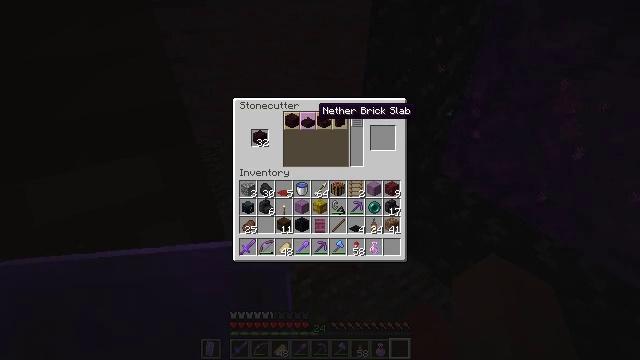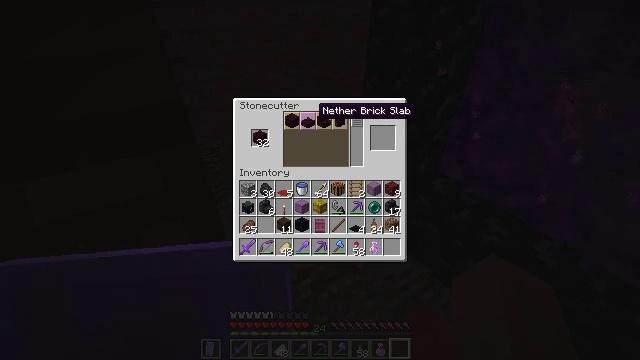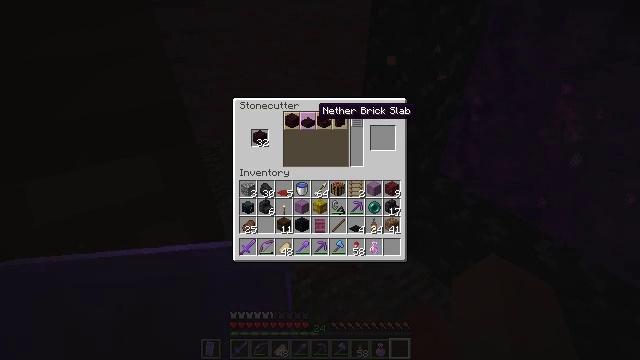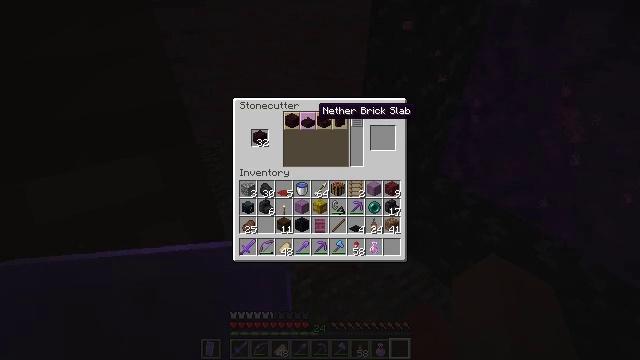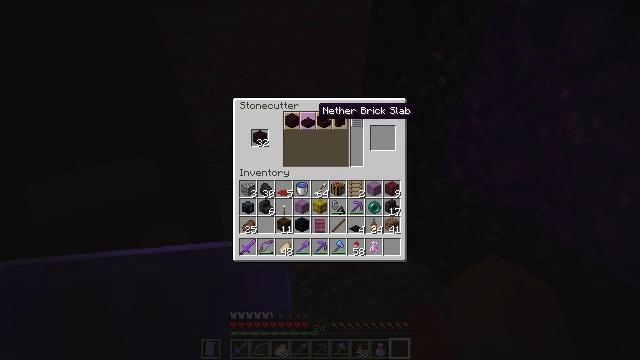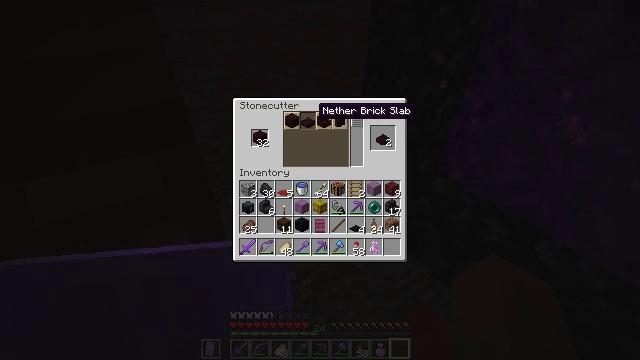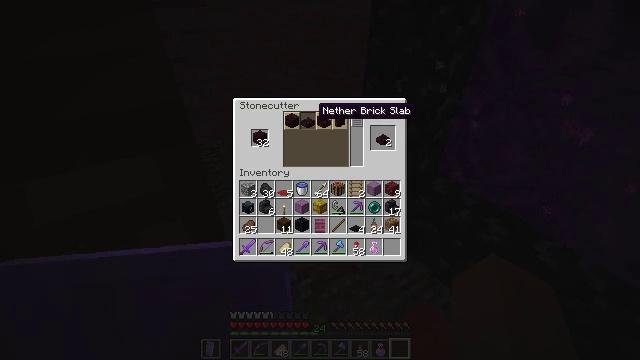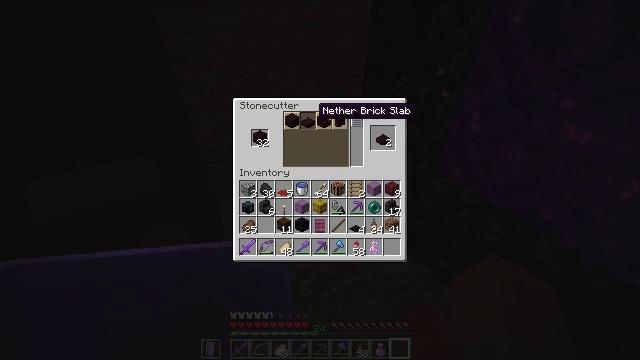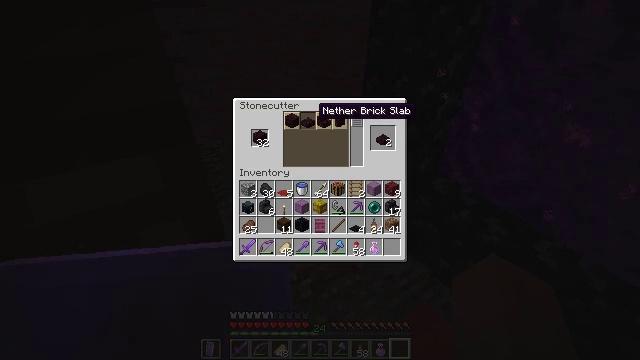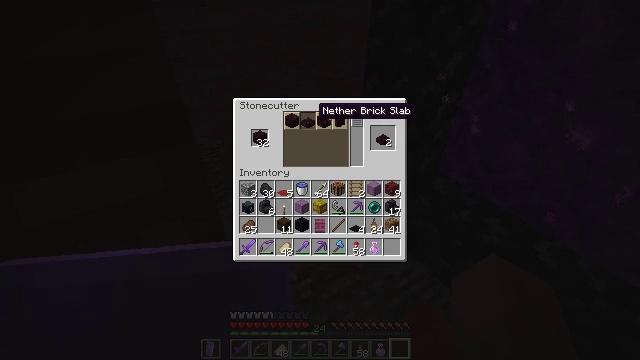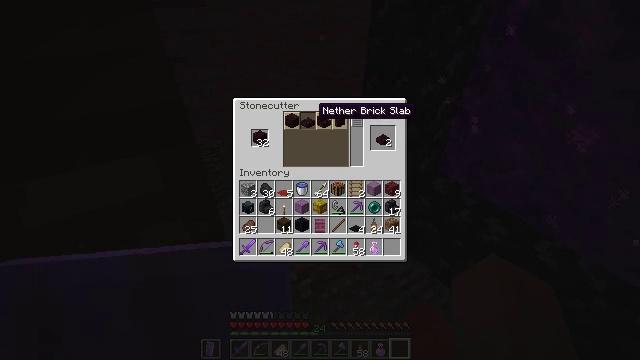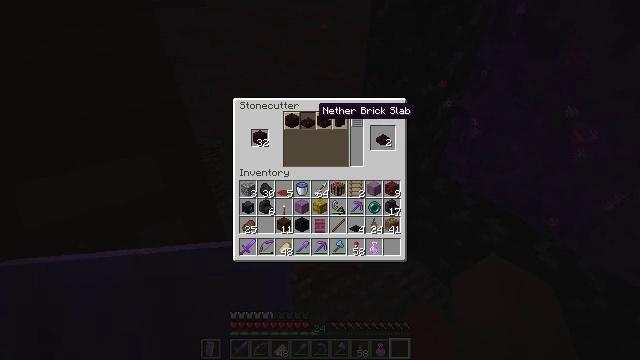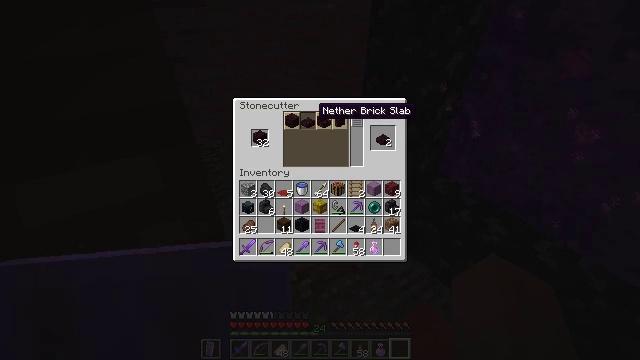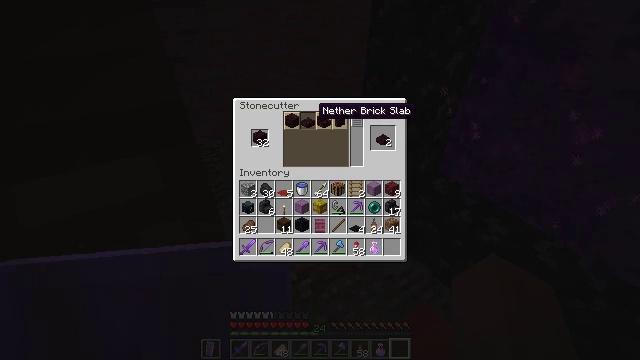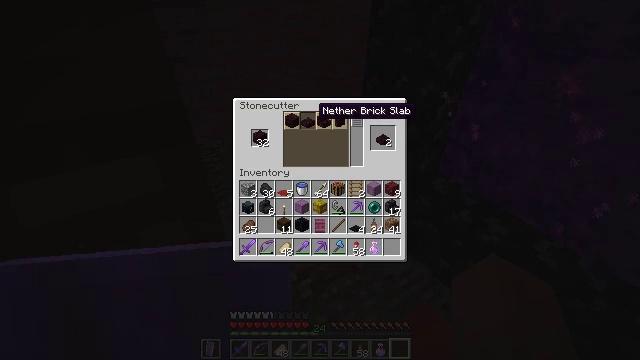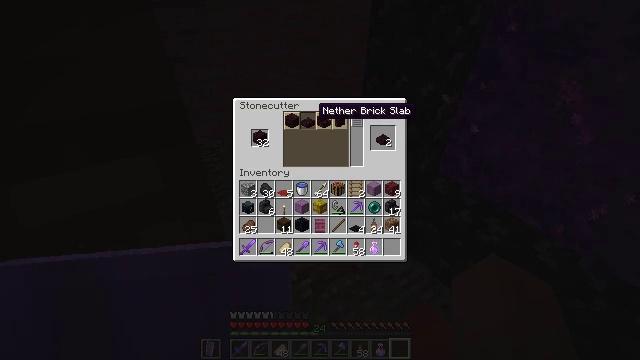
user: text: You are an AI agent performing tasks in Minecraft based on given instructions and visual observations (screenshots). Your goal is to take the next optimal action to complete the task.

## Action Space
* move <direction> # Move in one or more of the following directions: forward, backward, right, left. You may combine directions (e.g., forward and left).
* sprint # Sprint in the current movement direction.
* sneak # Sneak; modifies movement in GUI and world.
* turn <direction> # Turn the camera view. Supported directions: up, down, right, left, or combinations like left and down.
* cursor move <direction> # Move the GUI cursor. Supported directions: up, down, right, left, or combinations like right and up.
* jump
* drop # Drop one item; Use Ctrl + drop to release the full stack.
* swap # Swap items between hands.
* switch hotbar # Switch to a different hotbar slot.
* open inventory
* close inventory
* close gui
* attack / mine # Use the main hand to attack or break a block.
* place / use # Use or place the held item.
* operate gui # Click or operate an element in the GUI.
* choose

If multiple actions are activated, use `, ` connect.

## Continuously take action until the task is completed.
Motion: motion action
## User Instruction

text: Create a nether brick slab with the crafting table.
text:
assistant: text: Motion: sneak
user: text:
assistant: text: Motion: sneak
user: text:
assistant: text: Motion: sneak
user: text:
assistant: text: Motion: sneak
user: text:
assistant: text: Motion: sneak, attack / mine
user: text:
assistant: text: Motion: sneak, attack / mine
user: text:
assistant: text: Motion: sneak, attack / mine
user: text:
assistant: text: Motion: sneak, attack / mine
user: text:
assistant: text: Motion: sneak, attack / mine
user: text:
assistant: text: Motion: sneak, attack / mine
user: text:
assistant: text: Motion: sneak, attack / mine
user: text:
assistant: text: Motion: sneak, attack / mine
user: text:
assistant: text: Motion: sneak, attack / mine
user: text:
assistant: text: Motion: sneak, attack / mine
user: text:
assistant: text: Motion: sneak, attack / mine
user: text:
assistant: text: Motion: sneak
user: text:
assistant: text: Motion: sneak
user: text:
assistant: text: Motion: no_op
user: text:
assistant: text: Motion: no_op
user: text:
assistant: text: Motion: turn right and down
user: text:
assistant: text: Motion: turn right
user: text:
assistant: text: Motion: no_op
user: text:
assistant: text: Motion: no_op
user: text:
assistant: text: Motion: no_op
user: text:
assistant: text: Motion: no_op
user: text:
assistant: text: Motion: no_op
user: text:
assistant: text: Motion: no_op
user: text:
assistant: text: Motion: no_op
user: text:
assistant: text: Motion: no_op
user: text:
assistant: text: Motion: no_op